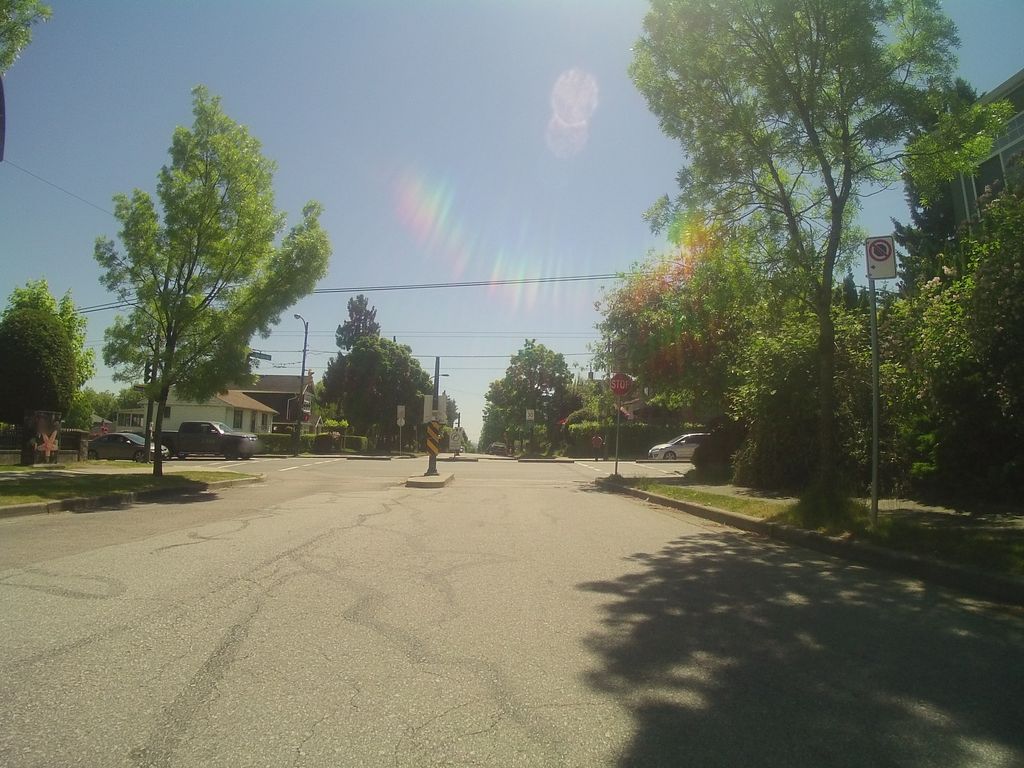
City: vancouver